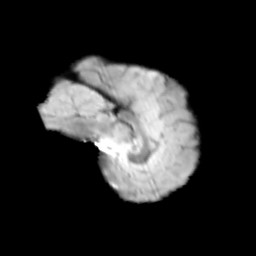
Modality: T2w
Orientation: sagittal
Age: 13
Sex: male
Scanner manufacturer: siemens
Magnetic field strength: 3 T
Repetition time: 3.8 s
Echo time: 0.07 s